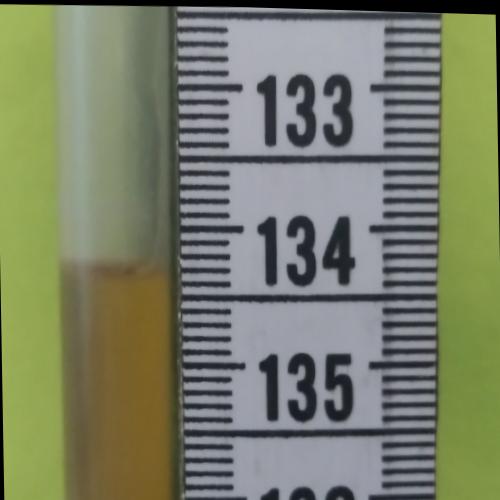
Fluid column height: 134.3 cm